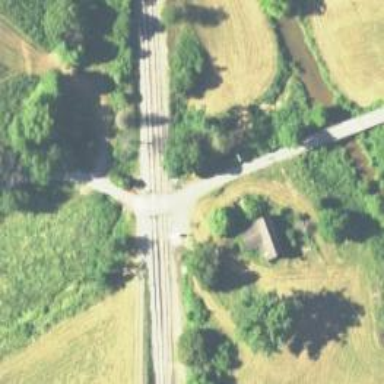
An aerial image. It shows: Railway level crossing.